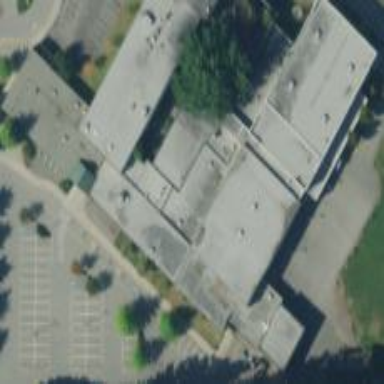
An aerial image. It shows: School building.